Interaction volume radius: 5 \u00c5
Interaction volume height: 35 \u00c5
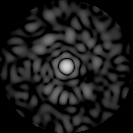
Disorder parameter: 0.8481